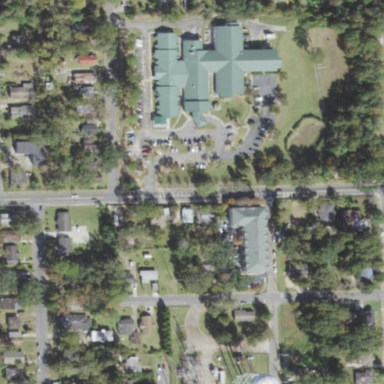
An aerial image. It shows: Nursing home.